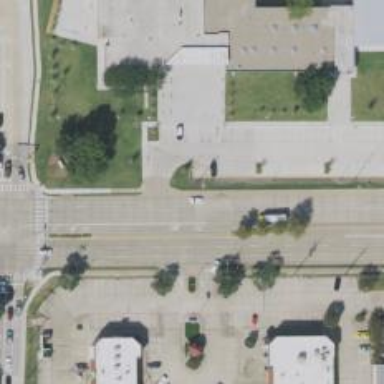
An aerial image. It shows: Secondary road with separate sidewalk.